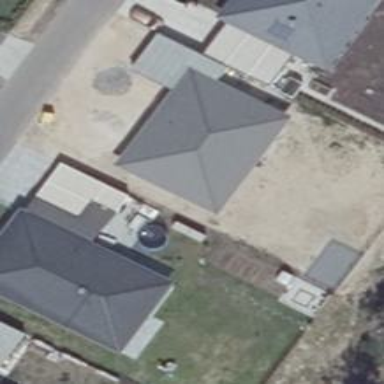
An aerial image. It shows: Simple house.